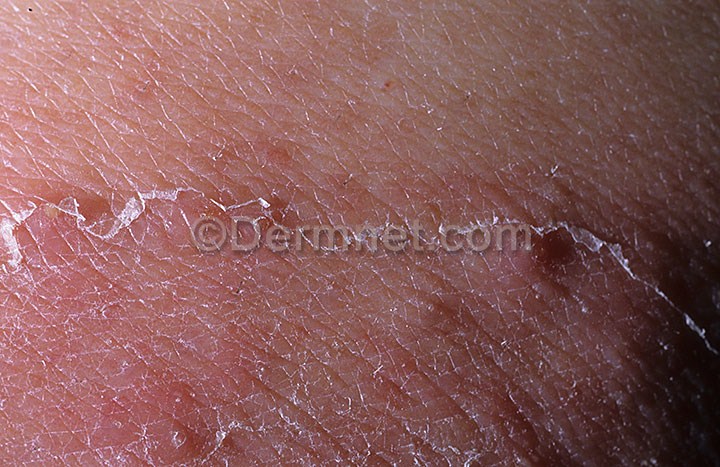
Disease: Tinea Ringworm Candidiasis and other Fungal Infections